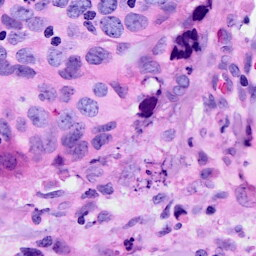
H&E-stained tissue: Breast